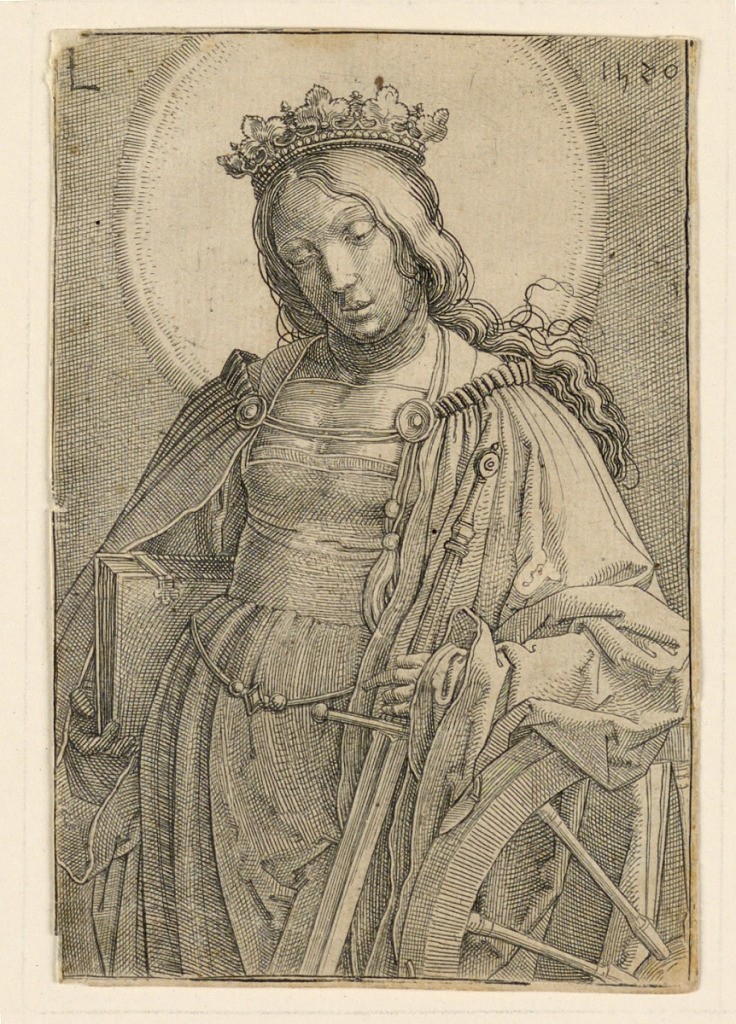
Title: Saint Catherine
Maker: Lucas van Leyden, Netherlandish, ca. 1494–1533
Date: ca. 1520
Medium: Engraving and etching on paper
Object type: Print
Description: The saint is shown in half-length, the figure turned slightly to the left. She wears a crown and carries a book under her right arm. She holds a sword in her left hand, while her arms rests on a wheel.